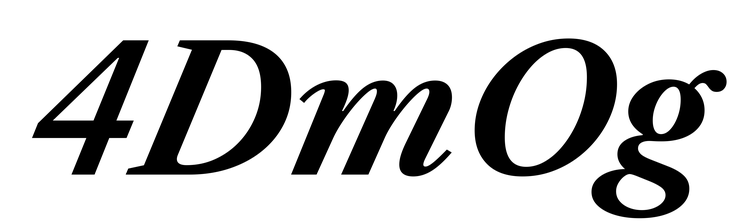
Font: LibreCaslonText-Italic_Bold_Italic